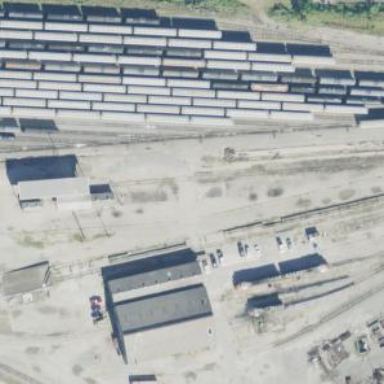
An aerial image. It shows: Railway yard used for servicing trains.